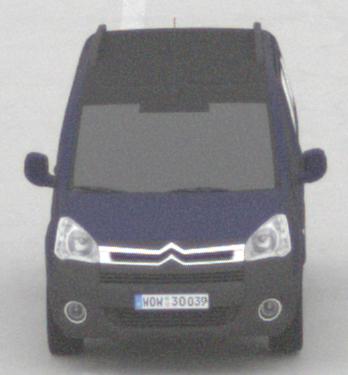
Make: Citroen
Model: Berlingo Kombi VTi 120
Detailed model: Berlingo (II) Kombi
Model produced from: 2009/12
Model produced until: 2012/03
Doors: 5
Color: blue
Road condition: dry road
Daytime: midday
Contrast: low contrast